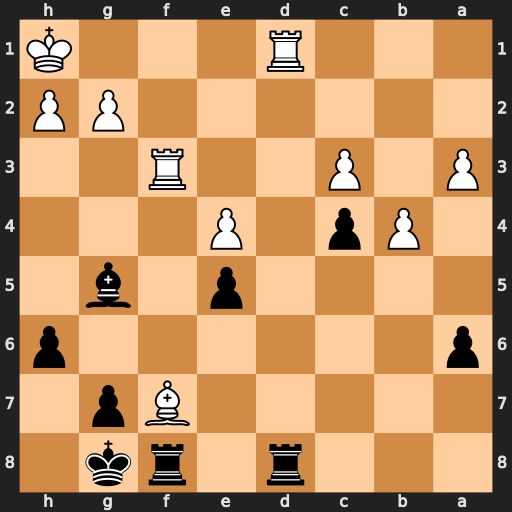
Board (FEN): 3r1rk1/5Bp1/p6p/4p1b1/1Pp1P3/P1P2R2/6PP/3R3K
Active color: b
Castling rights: -
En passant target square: -
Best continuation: Rxf7 Rxd8+ Bxd8